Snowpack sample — Snodgrass Mountain, Crested Butte, Colorado (2/4/25, 12:06 PM MST)
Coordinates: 38.923, -106.968
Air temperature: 35 °F
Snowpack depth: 80 cm
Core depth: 70 cm
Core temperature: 32 °F
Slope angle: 14°, slope face: 78°
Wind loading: low
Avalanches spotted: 0
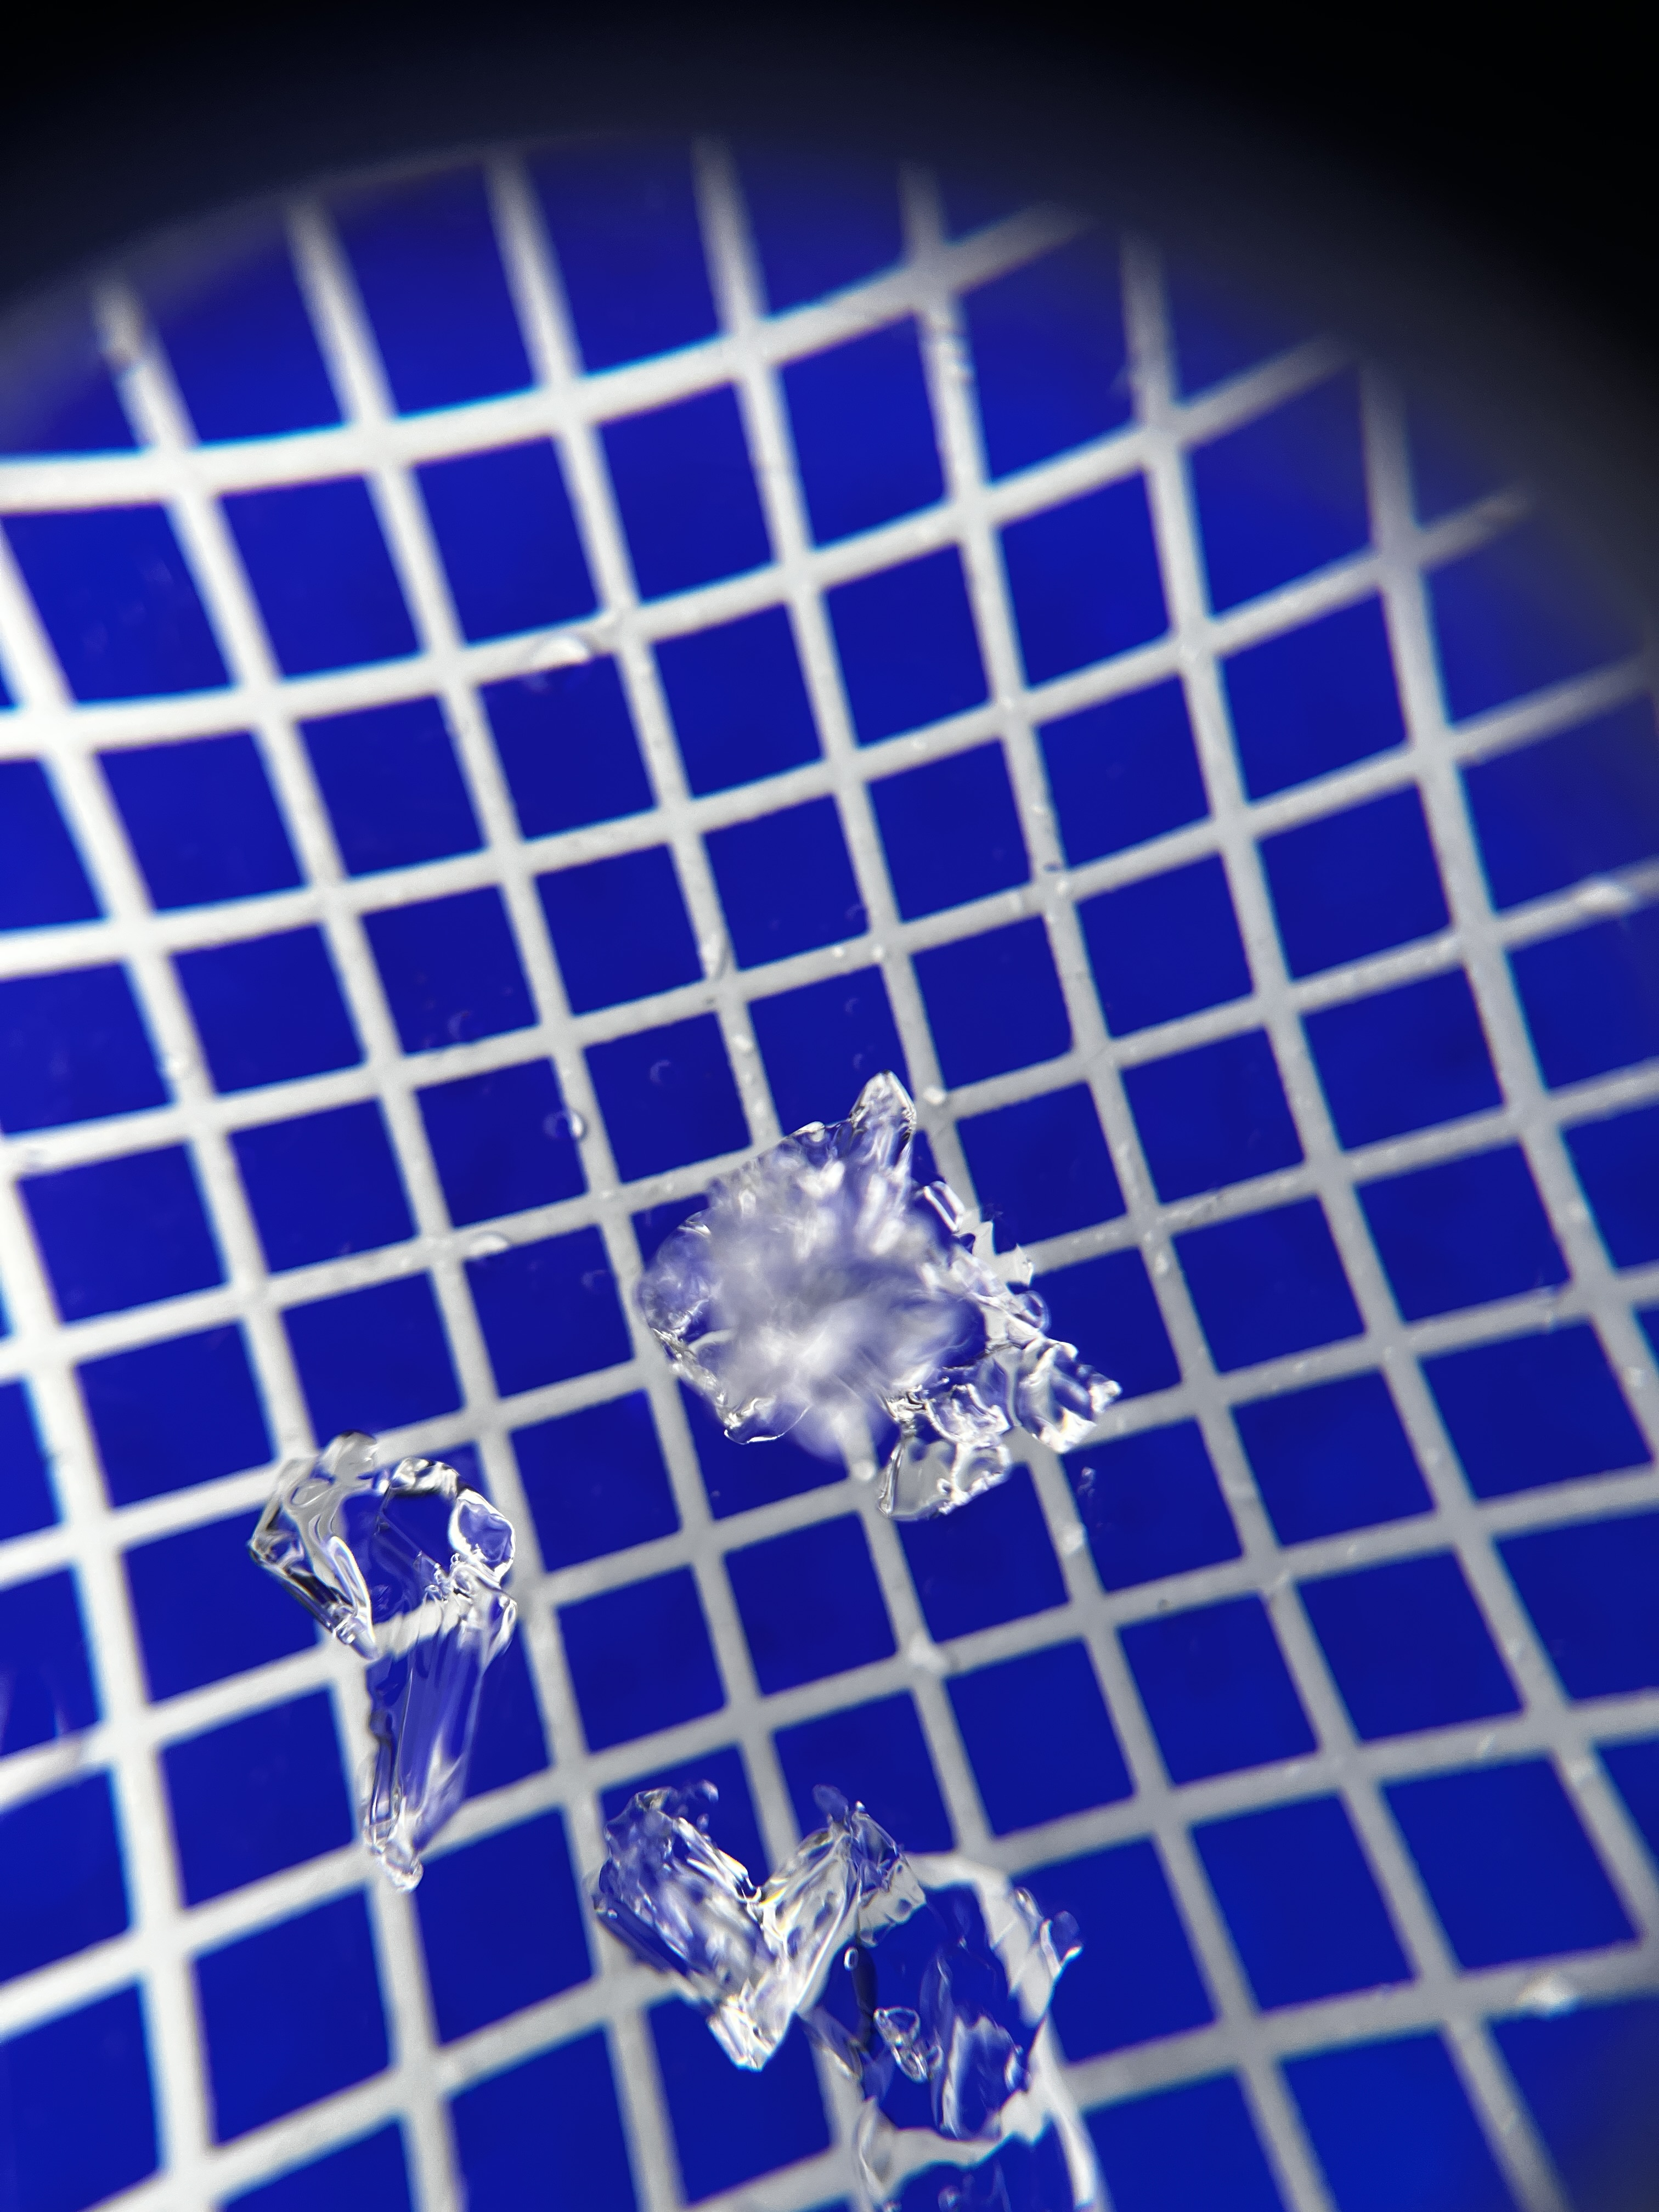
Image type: magnified_profile
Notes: No avalanches nearby, unusually warm weather for the last month reported by residents, Collected 25 yards from treeline